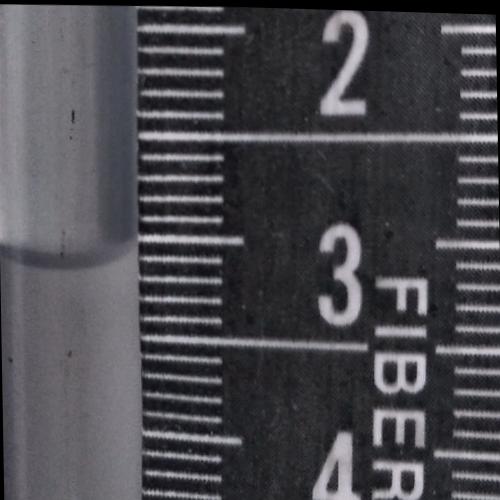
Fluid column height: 3.1 cm